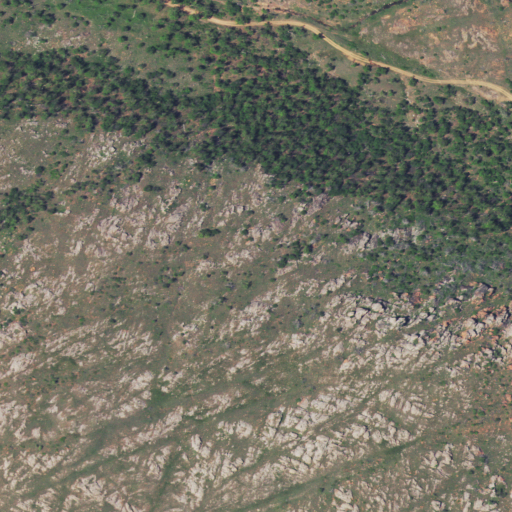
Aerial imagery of ridge(s) in Oklahoma named Geronimo Ridge containing grassland, mixed forest, shrub, and deciduous forest